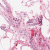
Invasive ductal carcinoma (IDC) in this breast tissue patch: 0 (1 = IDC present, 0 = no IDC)